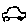
Label: car